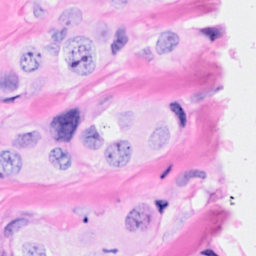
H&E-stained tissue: Breast